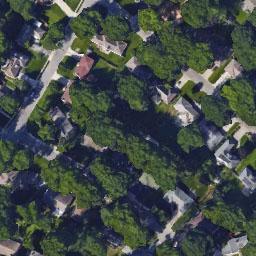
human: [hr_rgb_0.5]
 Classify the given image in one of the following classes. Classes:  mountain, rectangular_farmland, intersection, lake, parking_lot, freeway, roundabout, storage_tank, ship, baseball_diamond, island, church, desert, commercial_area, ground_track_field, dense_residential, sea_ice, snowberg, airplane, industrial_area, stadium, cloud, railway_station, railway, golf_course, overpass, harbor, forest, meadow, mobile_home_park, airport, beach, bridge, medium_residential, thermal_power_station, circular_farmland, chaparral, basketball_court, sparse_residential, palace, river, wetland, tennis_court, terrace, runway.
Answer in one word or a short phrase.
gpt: medium_residential